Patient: sex M, age 61
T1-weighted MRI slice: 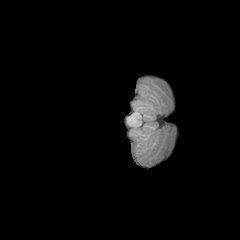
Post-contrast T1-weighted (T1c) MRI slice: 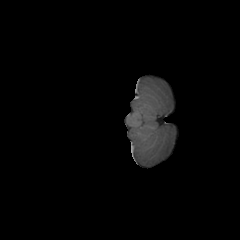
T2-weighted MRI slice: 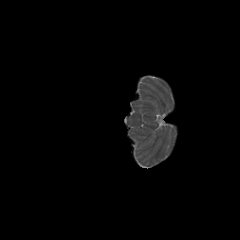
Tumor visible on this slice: no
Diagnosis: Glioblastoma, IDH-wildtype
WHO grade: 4